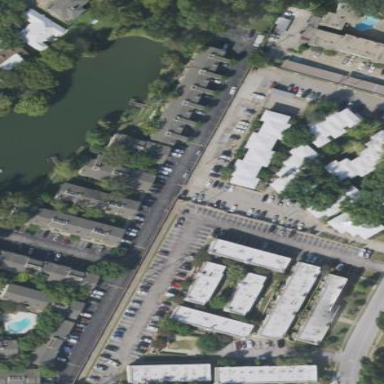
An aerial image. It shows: Residential area with apartments.